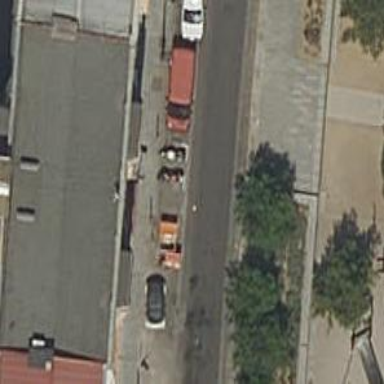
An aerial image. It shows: Motorcycle parking area.